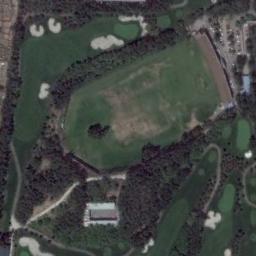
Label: golf_course